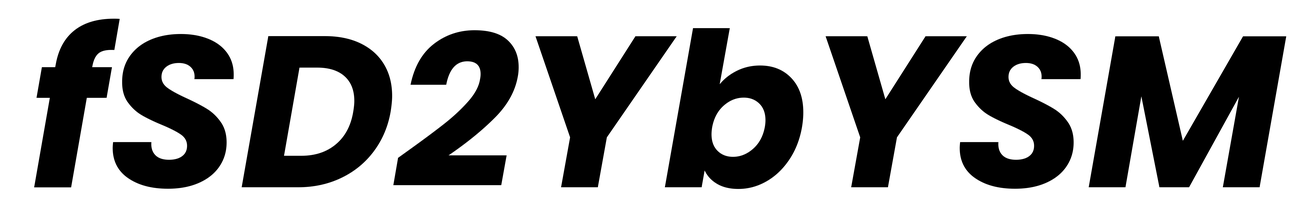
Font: Poppins-BoldItalic